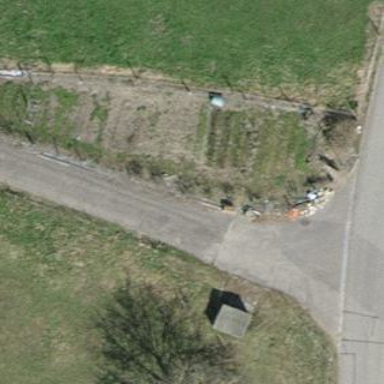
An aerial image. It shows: Allotments area.